Field crop: tomato
Growth stage: 2
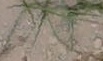
Species: cyperus